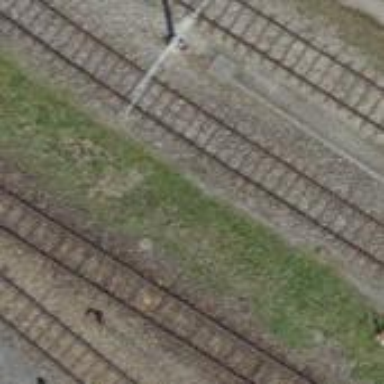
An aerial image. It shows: Siding railway track with electrified contact line.